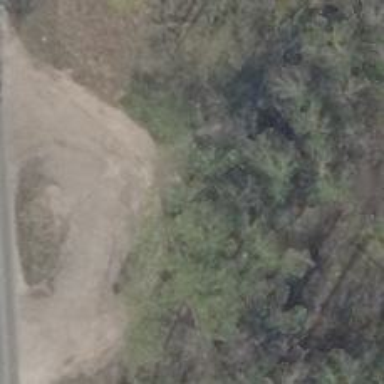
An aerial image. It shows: Emergency access point on the road.